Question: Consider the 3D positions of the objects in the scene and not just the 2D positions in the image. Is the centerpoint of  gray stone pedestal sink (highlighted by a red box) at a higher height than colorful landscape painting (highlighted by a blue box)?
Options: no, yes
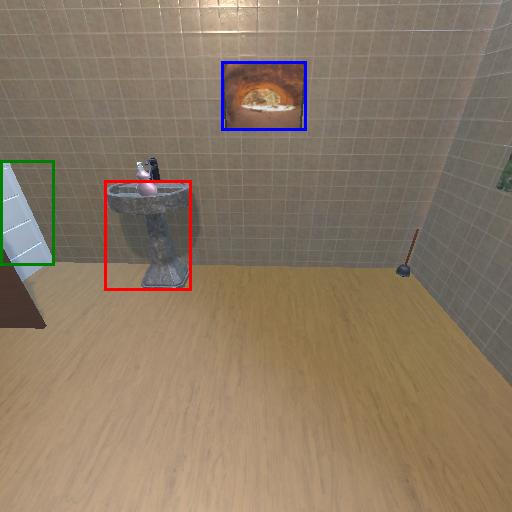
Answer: no